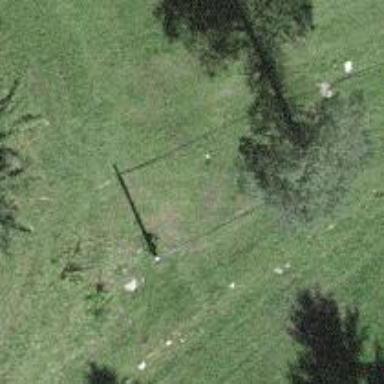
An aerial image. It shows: Minor power line.